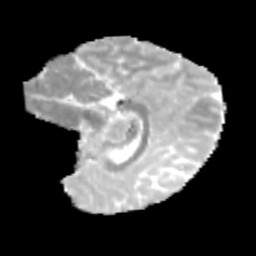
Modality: MD
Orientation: sagittal
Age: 12
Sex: female
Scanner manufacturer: siemens
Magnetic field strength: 3 T
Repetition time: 3.8 s
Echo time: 0.07 s